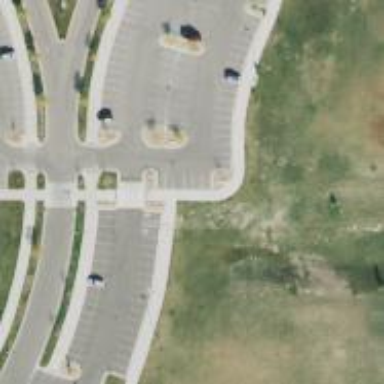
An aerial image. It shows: Parking space is available.